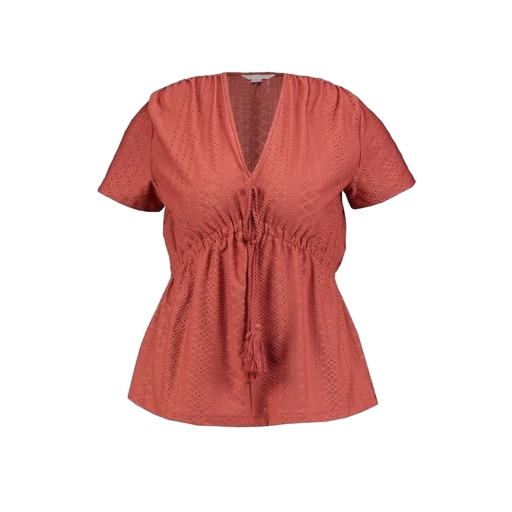
red marla eyelet peplum blouse drawstring sides, short-sleeve top only macy, pink tie neck fil coupé top, white background